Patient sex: M
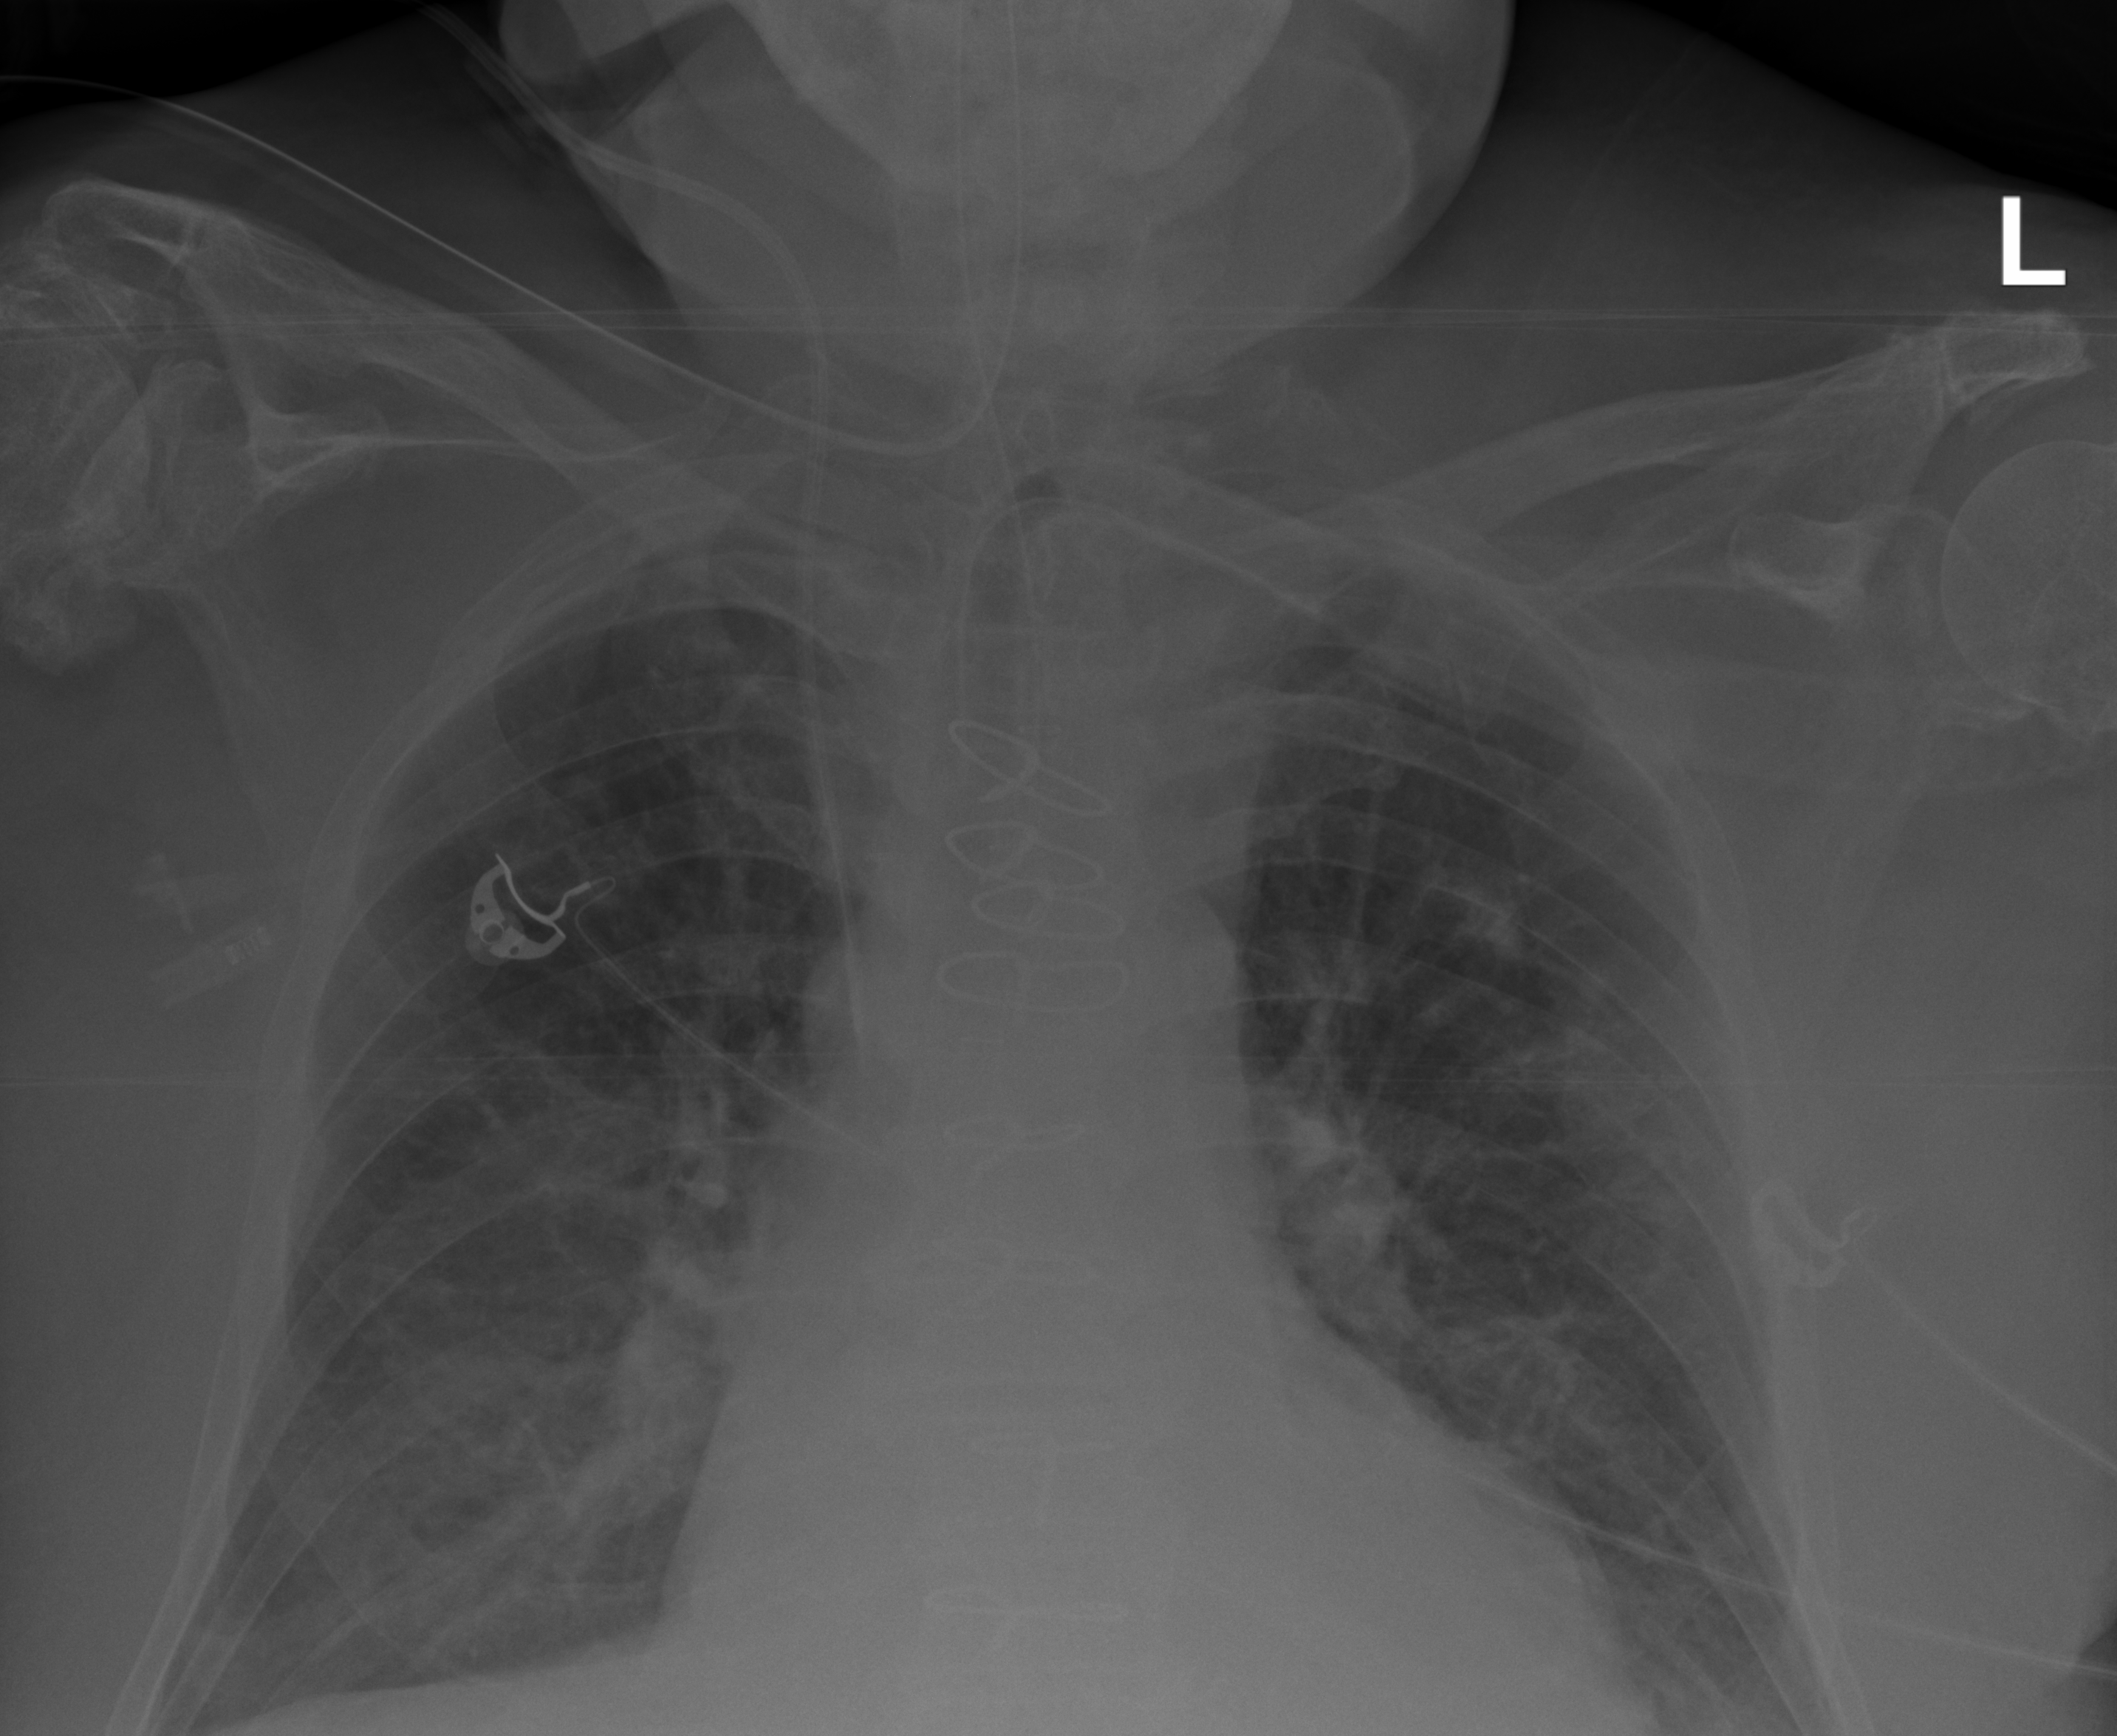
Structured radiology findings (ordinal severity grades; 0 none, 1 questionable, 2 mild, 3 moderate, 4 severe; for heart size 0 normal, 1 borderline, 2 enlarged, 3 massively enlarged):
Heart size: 1
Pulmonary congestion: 2
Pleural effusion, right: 2
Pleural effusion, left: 2
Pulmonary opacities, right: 2
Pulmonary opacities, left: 2
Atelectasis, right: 2
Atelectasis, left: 2